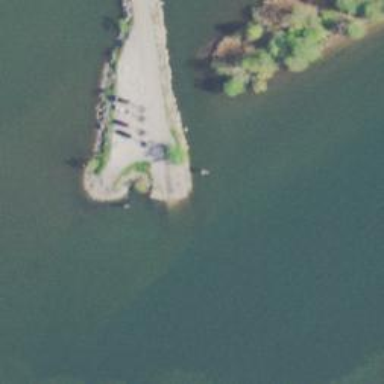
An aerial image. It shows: Slipway on leisure land.